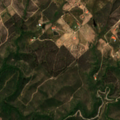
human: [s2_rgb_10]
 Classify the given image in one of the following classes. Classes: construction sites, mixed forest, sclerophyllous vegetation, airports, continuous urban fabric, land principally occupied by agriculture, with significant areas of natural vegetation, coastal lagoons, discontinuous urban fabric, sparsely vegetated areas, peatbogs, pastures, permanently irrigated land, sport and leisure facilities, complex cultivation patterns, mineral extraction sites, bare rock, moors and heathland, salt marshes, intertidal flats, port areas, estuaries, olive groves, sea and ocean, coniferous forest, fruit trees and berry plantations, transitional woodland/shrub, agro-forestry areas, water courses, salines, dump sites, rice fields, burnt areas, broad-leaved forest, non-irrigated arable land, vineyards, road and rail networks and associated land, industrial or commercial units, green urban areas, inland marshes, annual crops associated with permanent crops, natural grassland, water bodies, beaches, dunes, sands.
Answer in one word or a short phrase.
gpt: land principally occupied by agriculture, with significant areas of natural vegetation, broad-leaved forest, sclerophyllous vegetation, transitional woodland/shrub